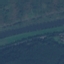
Land use / land cover class: River